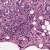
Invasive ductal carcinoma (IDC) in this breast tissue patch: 1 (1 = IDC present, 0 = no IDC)